Question: I have build a table with jQuery Data tables, and i would like a the button to preform a function.
So far i can get the buttons to enter the jquery function but they always pass though the parameter null.
I am trying to pass the GoodNumberId to the function.
'''
function GetGoods() {
$.post("GetGoods", function (GoodsDS) {
var obj = jQuery.parseJSON(GoodsDS);
var table = obj.Table;
$('#demo').html('<table cellpadding="0" cellspacing="0" border="0" class="display" id="example"></table>');
$('#TableWrapper').dataTable({
"bJQueryUI": true,
"sPaginationType": "full_numbers",
"bProcessing": true,
"bDeferRender": true,
"aaData": table
,
"aoColumns": [
{ "mDataProp": "GoodNumberId", "sTitle": "Goods ID" },
{ "mDataProp": "SerialNumber", "sTitle": "Serial Number" },
{ "mDataProp": "Make", "sTitle": "Make" },
{ "mDataProp": "Model", "sTitle": "Model" },
{ "mDataProp": "Description", "sTitle": "Description" },
//{ "mDataProp": "IMEINumber", "sTitle": "IMEINumber" },
{ "mDataProp": "Condition", "sTitle": "Condition" },
// { "mDataProp": "DistinguishingMarks", "sTitle": "DistinguishingMarks" },
// { "mDataProp": "OtherFeatures", "sTitle": "OtherFeatures" },
//{ "mDataProp": "Status", "sTitle": "Status" },
{ "mDataProp": "ItemStatus", "sTitle": "Item Status" },
{ "mDataProp": "Price", "sTitle": "Price" },
{ "mDataProp": "TransactionDate", "sTitle": "Transaction Date" },
//{ "mDataProp": "TransactionTypeId", "sTitle": "TransactionTypeId" },
{"mDataProp": "TransactionDescription", "sTitle": "Transaction" },
{ "mData": null,
"bSortable": false,
"mRender": function (GoodNumberId) { return '<input id="btnDispose" type="button" onclick="Dispose(' + GoodNumberId +')" value="Dispose" />'; }
}
]
});
});
};
'''
The table variable looks as follows:

I need each button to pass the Id of it's current row?
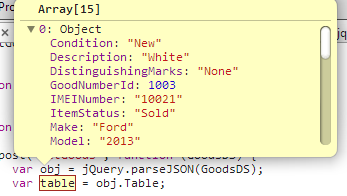
Answer: The <URL> function takes 3 parameters:
> function - the function given will be executed whenever DataTables
needs to set or get the data for a cell in the column. The function
takes three parameters: {array|object} The data source for the row
(based on mData) {string} The type call data requested - this will be
'filter', 'display', 'type' or 'sort'. {array|object} The full data
source for the row (not based on mData)
So the first parameter it takes is "based on mData". Since your mData is null, the first parameter is null.
Try this:
'''
{
"mData": "GoodNumberId",
"bSortable": false,
"mRender": function (sourceData)
{ return '<input id="btnDispose" type="button" onclick="Dispose('
+ sourceData +')" value="Dispose" />'; }
}
'''
To include status per comments, try this:
'''
{
"mData": "GoodNumberId",
"bSortable": false,
"mRender": function (sourceData, dataType, fullData)
{
if (fullData.Status == 'Disposed') // or whatever
return '&nbsp';
else
return '<input id="btnDispose" type="button" onclick="Dispose('
+ sourceData +')" value="Dispose" />'; }
}
'''